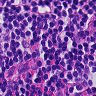
Metastatic tissue present: no